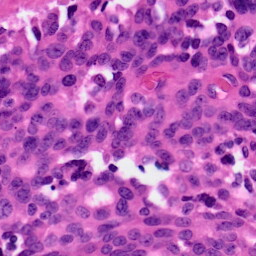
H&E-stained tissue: Ovarian